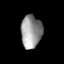
Tissue: skin
Cell type: Epithelial cells
Senescence score: 0.197
Nuclear area (px): 667
Mean DAPI intensity: 152.13